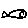
Label: fish